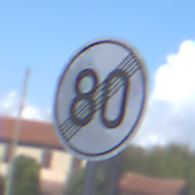
Verkehrszeichen: EndeGeschwindigkeit80
Umgebung: Outdoor, Suburban
Tageszeit: MorningAfternoon
Wetter: PartlyCloudy
Licht: Natural
Jahreszeit: NotSpecified
Kontrast: HighContrast